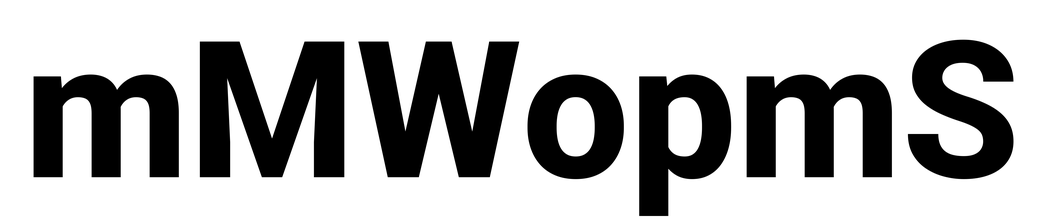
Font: Roboto_ExtraBold